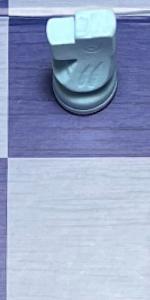
Label: Empty